Question: Hello:
I have a SSL Website with port: 99. In my web.config what and where changes I have to make in order to get through this SSL Port?
This is my Web.Config File:
'''
<?xml version="1.0"?>
<!--
For more information on how to configure your ASP.NET application, please visit
http://go.microsoft.com/fwlink/?LinkId=169433
-->
<configuration>
<configSections>
<sectionGroup name="applicationSettings" type="System.Configuration.ApplicationSettingsGroup, System, Version=4.0.0.0, Culture=neutral, PublicKeyToken=b77a5c561934e089" >
<section name="Test.Properties.Settings" type="System.Configuration.ClientSettingsSection, System, Version=4.0.0.0, Culture=neutral, PublicKeyToken=b77a5c561934e089" requirePermission="false" />
</sectionGroup>
</configSections>
<connectionStrings>
</connectionStrings>
<system.web>
<compilation debug="false" targetFramework="4.0" />
<authentication mode="Forms">
<forms loginUrl="Default.aspx" timeout="2880" />
</authentication>
<membership>
<providers>
<clear/>
<add name="AspNetSqlMembershipProvider" type="System.Web.Security.SqlMembershipProvider" connectionStringName="ApplicationServices"
enablePasswordRetrieval="false" enablePasswordReset="true" requiresQuestionAndAnswer="false" requiresUniqueEmail="false"
maxInvalidPasswordAttempts="5" minRequiredPasswordLength="6" minRequiredNonalphanumericCharacters="0" passwordAttemptWindow="10"
applicationName="/" />
</providers>
</membership>
<profile>
<providers>
<clear/>
<add name="AspNetSqlProfileProvider" type="System.Web.Profile.SqlProfileProvider" connectionStringName="ApplicationServices" applicationName="/"/>
</providers>
</profile>
<roleManager enabled="false">
<providers>
<clear/>
<add name="AspNetSqlRoleProvider" type="System.Web.Security.SqlRoleProvider" connectionStringName="ApplicationServices" applicationName="/" />
<add name="AspNetWindowsTokenRoleProvider" type="System.Web.Security.WindowsTokenRoleProvider" applicationName="/" />
</providers>
</roleManager>
</system.web>
<system.webServer>
<security>
<access sslFlags="Ssl"/>
</security>
<modules runAllManagedModulesForAllRequests="true"/>
</system.webServer>
</configuration>
'''
The site is showing me this err:
> > The page cannot be displayed You have attempted to execute a CGI,
ISAPI, or other executable program
from a directory that does not allow
## programs to be executed.
Please try the following: *Contact
the Web site administrator if you
believe this directory should allow
execute access. HTTP Error 403.1 -
Forbidden: Execute access is denied.
## Internet Information Services (IIS)
This is how my IIS 6.0 settings looks like:

Dont know what should be done here? Does anyone have any idea about this? Thanks!
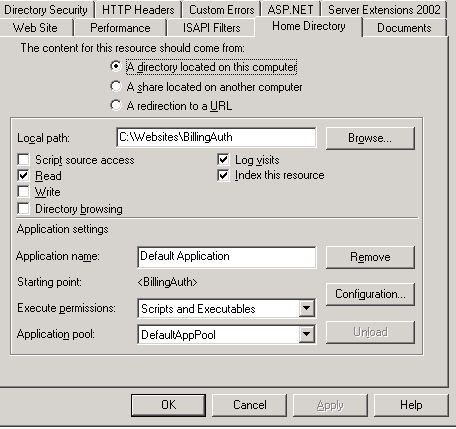
Answer: <URL> showing where you grant execute rights in IIS6 within the IIS manager